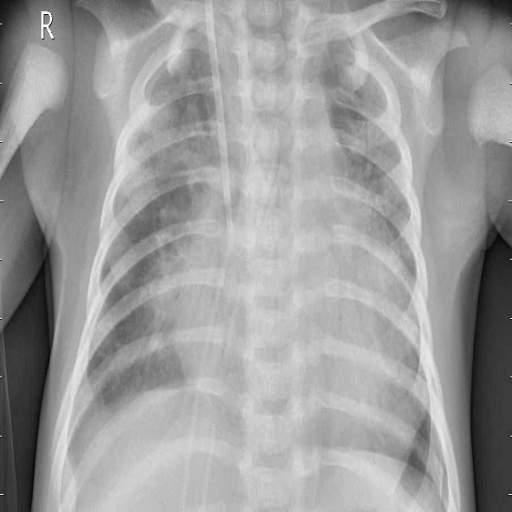
Finding: PNEUMONIA